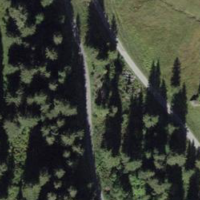
EUNIS habitat code: 23
Species observed at this site:
Stauroderus scalaris
Euthystira brachyptera